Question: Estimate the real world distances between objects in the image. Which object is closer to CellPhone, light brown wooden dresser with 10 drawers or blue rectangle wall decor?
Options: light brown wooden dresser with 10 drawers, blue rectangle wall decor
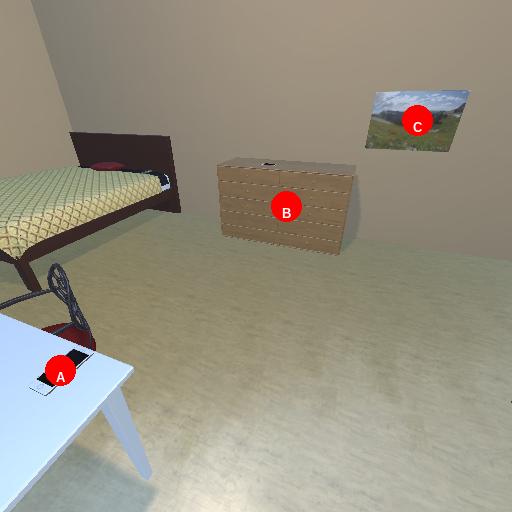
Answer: light brown wooden dresser with 10 drawers